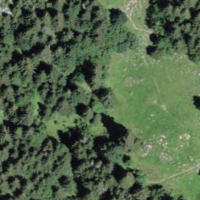
EUNIS habitat code: 44
Species observed at this site:
Astrantia major